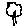
Label: tree